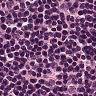
Metastatic tissue present: no